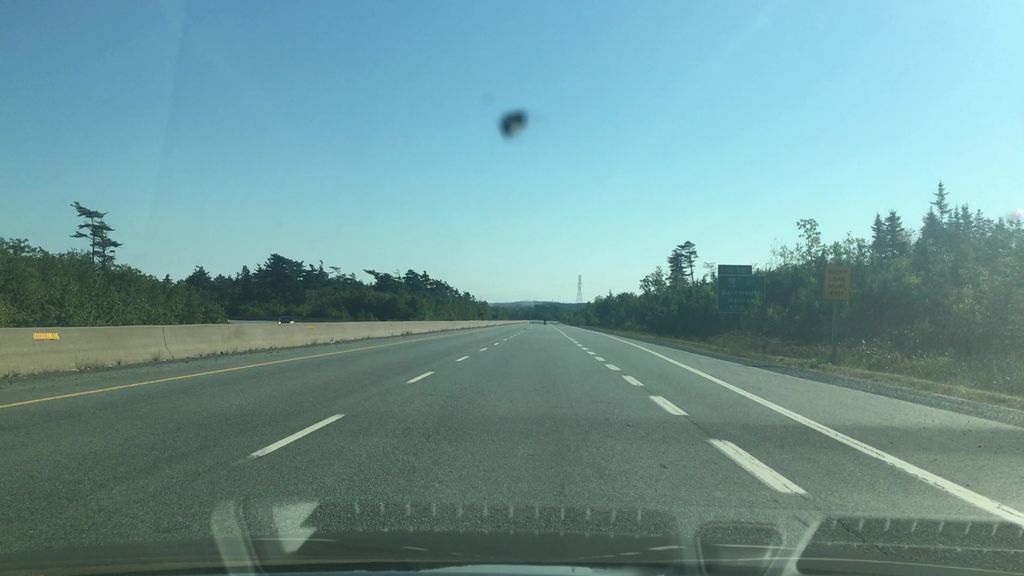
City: halifax